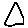
Label: triangle